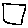
Label: square